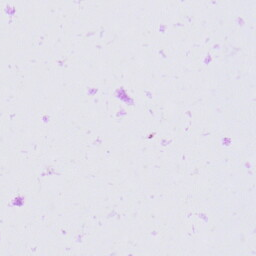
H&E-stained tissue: Prostate